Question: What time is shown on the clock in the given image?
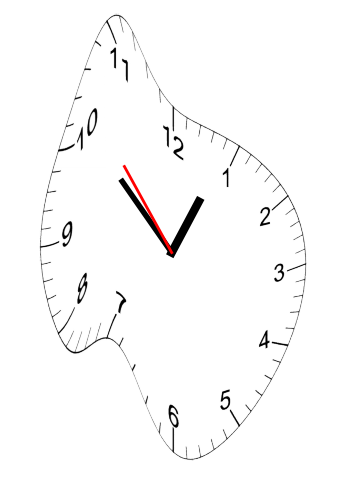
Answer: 12:51:53